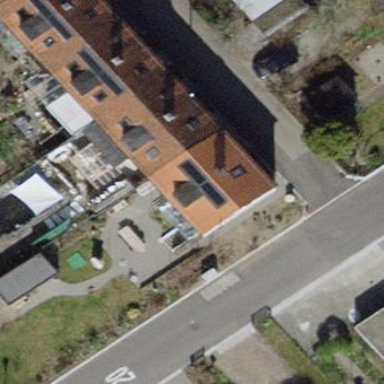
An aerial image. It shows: Semidetached house with gabled roof covered in tiles.